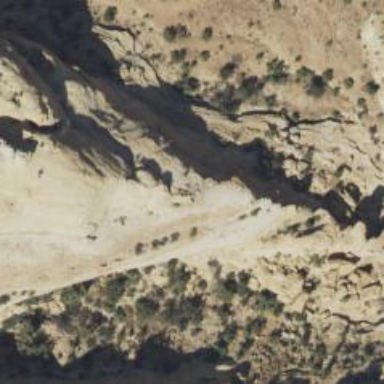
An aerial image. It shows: Cliff in nature.